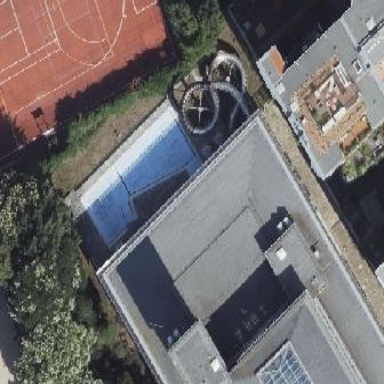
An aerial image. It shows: Outdoor swimming pool located in leisure land.